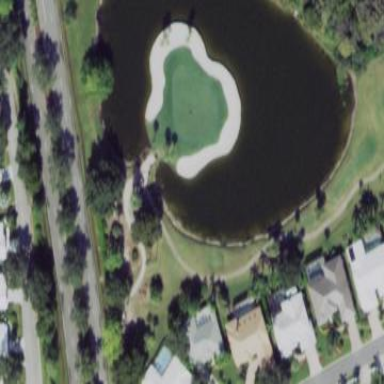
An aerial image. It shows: Bunker on golf course.